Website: lowes
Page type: stored-credit-cards
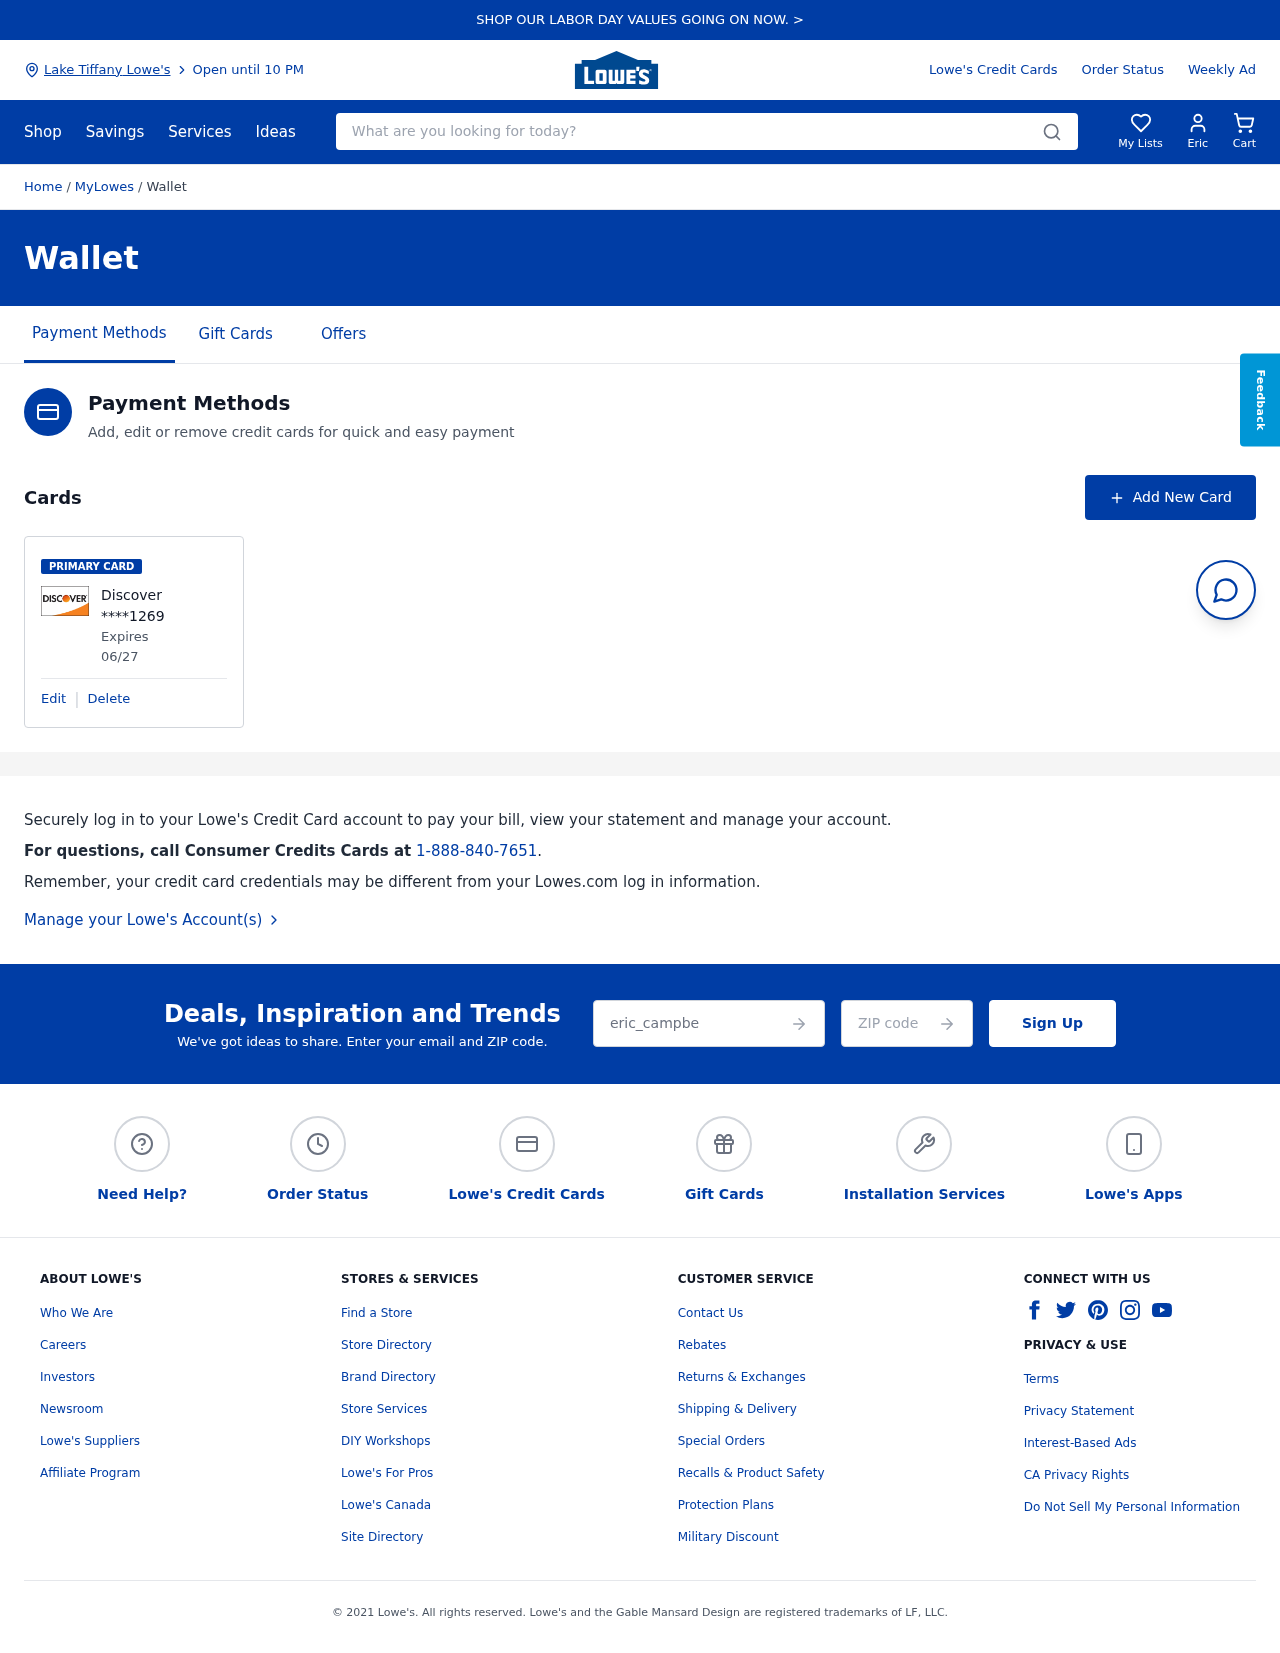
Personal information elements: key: PII_CARD_EXPIRY
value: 06/27
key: PII_CARD_LAST4
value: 1269
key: PII_CARD_TYPE
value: Discover
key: PII_CITY
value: Lake Tiffany Lowe's
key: PII_EMAIL
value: eric_campbell@hotmail.com
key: PII_FIRSTNAME
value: Eric
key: PII_POSTCODE
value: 25140
Search elements: key: HEADER_SEARCH
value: What are you looking for today?